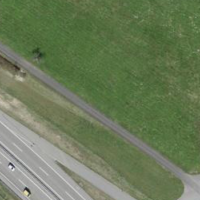
EUNIS habitat code: 57
Species observed at this site:
Lamium galeobdolon